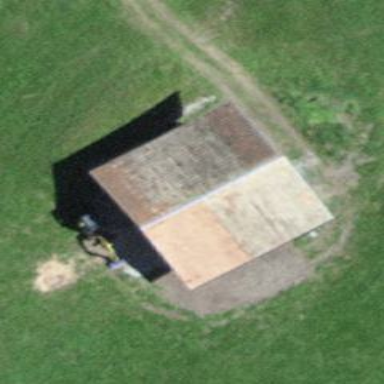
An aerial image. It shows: Rural barn.